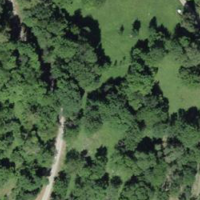
EUNIS habitat code: 41
Species observed at this site:
Orchis militaris